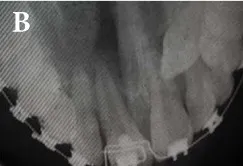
After 6-month placement of calcium hydroxide.
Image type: radiology (x_ray)